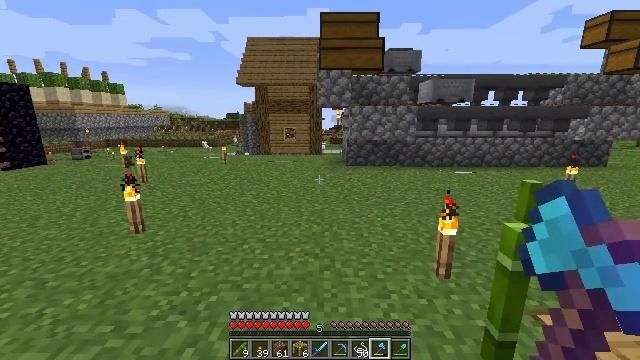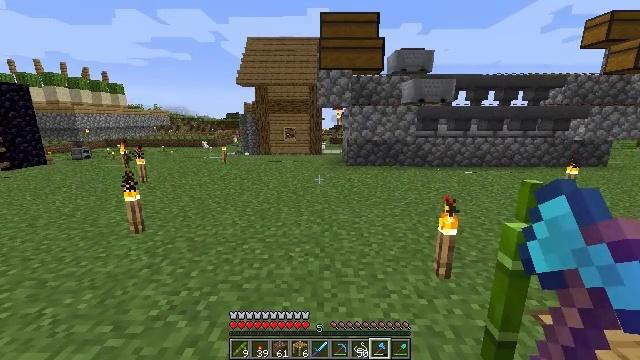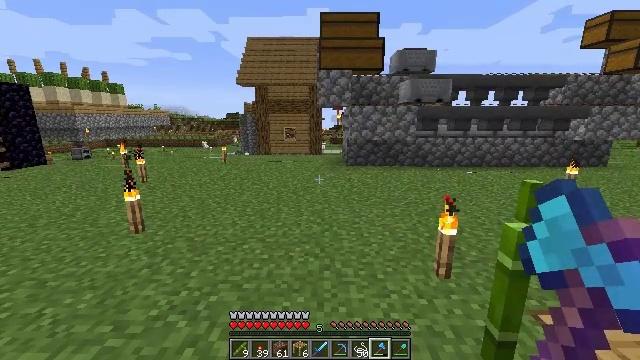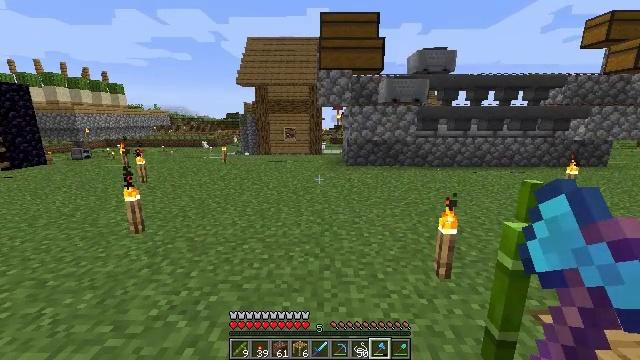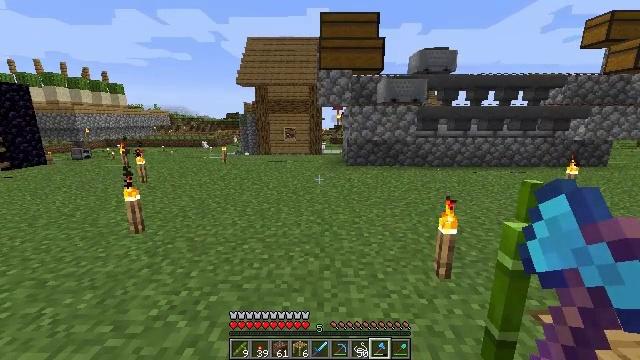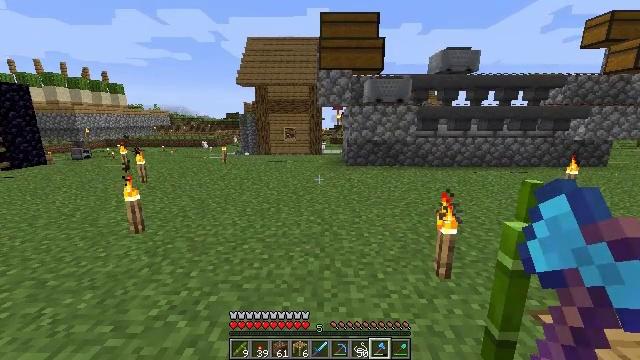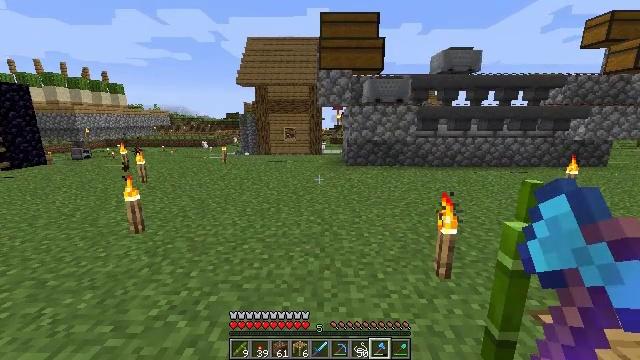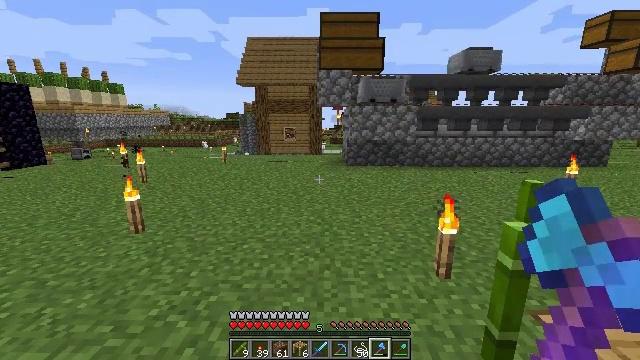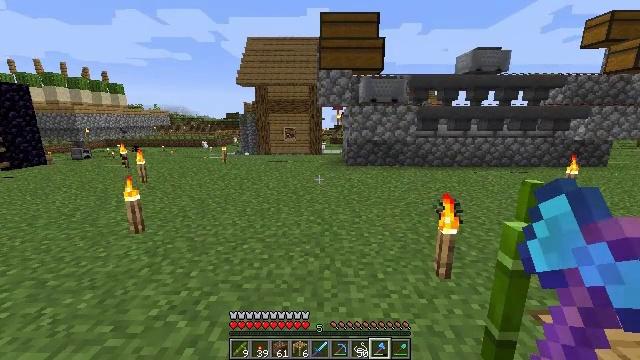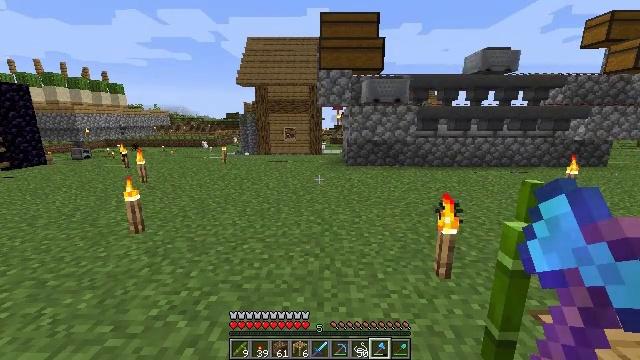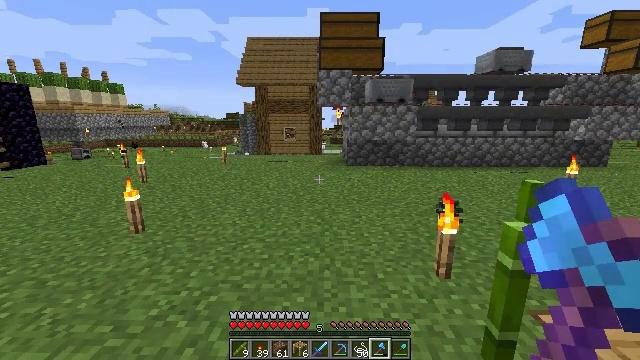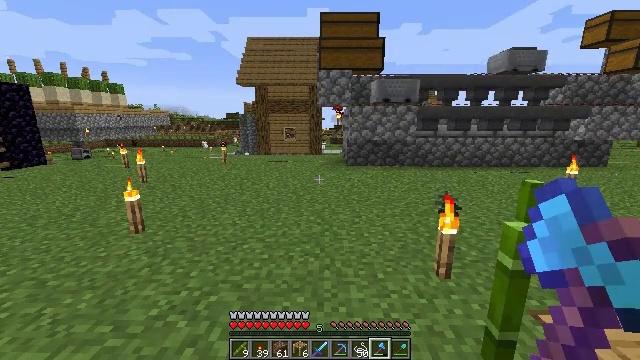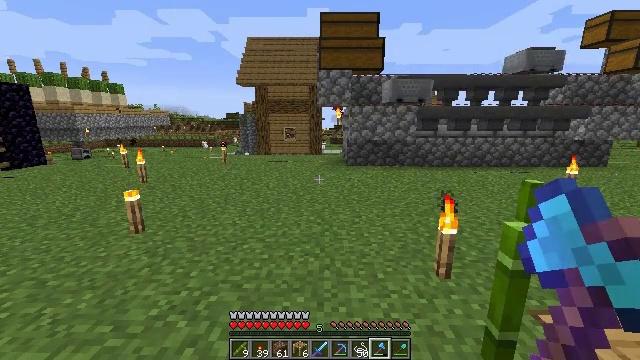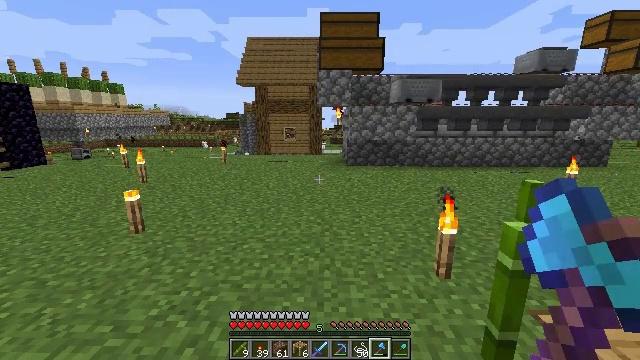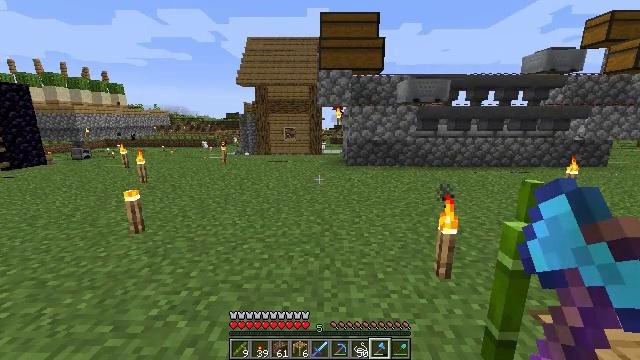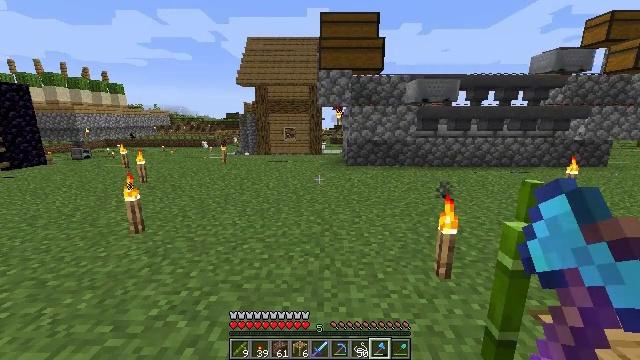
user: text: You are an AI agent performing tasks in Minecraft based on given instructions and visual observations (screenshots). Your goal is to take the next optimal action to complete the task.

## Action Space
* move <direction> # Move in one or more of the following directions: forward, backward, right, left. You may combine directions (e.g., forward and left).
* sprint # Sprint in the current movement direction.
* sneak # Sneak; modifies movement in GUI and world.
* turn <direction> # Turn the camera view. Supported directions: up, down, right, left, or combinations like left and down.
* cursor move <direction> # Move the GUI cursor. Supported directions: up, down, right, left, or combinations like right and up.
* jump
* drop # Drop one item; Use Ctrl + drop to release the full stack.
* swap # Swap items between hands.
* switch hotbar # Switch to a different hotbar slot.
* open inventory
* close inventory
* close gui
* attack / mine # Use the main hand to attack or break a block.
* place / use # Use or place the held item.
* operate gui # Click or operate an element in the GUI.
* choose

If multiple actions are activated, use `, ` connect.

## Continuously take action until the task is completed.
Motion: motion action
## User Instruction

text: Collect bamboo for crafting.
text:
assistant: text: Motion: no_op
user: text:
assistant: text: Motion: no_op
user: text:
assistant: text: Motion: no_op
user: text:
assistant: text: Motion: no_op
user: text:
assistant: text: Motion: no_op
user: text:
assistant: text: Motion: no_op
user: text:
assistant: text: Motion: no_op
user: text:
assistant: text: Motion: no_op
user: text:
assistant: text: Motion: no_op
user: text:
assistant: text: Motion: no_op
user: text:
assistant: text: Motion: no_op
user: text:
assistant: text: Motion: no_op
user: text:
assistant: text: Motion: no_op
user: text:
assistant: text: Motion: no_op
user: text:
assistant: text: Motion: no_op
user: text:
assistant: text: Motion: no_op
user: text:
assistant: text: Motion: no_op
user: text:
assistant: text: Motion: no_op
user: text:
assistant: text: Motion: no_op
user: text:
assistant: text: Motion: no_op
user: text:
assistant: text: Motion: no_op
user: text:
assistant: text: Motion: no_op
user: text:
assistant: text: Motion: no_op
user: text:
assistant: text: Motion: no_op
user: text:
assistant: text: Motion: no_op
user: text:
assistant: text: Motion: no_op
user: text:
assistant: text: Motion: no_op
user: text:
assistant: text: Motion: no_op
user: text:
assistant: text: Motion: no_op
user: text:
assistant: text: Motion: no_op